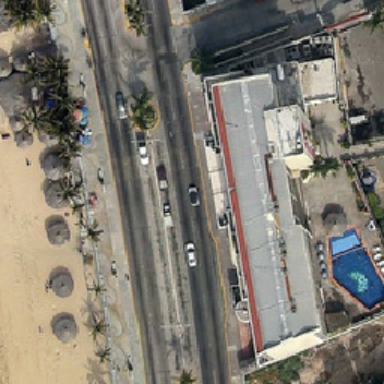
On the other side there is a beach with an umbrella while there is a resort on the road .